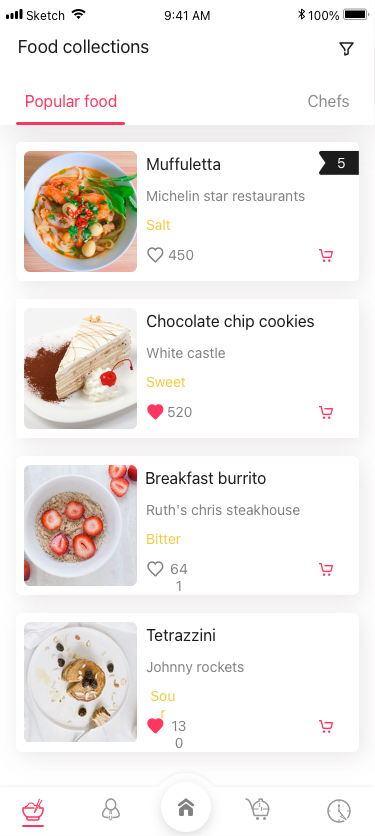
Text in this UI design:
Popular food
Chefs
Food collections
Salt
Michelin star restaurants
450
5%
Muffuletta
Sweet
520
Chocolate chip cookies
White castle
Bitter
641
Breakfast burrito
Ruth's chris steakhouse
Sour
130
Tetrazzini
Johnny rockets